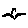
Label: bird